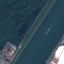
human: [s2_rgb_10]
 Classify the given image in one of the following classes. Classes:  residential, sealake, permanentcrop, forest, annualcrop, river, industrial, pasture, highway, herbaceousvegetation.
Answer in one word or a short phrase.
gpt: River